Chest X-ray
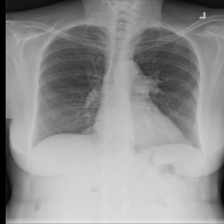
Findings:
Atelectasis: negative
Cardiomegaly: negative
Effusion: negative
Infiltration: negative
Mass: negative
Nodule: negative
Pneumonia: negative
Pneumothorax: negative
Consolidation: negative
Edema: negative
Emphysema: negative
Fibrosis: negative
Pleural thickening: negative
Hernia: negative